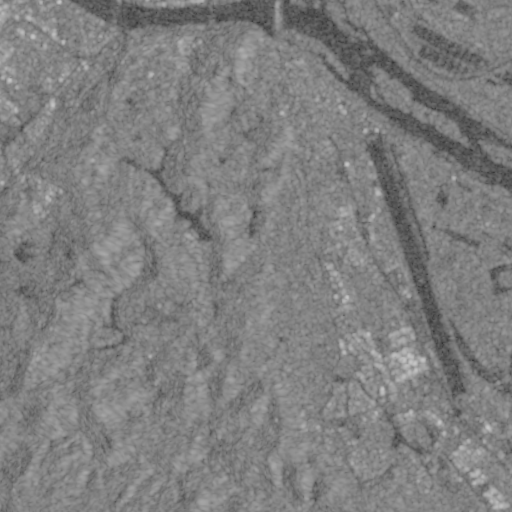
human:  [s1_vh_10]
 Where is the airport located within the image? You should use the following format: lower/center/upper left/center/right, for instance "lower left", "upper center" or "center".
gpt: The airport is located in the upper right of the image.
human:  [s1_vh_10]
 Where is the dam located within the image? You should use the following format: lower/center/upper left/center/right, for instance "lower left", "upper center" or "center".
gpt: The dam is located in the upper center of the image.
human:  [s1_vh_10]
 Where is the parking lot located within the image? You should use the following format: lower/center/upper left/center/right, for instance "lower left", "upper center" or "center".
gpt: The parking lot is located in the center left of the image.
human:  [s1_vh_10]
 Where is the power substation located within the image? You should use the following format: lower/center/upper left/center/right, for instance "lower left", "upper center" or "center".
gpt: The power substation is located in the upper left of the image.
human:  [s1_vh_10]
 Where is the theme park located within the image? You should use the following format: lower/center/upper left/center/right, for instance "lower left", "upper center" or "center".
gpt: The theme park is located in the lower left of the image.
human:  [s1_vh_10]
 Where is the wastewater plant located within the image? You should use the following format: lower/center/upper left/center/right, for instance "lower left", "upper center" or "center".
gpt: The wastewater plant is located in the upper left of the image.
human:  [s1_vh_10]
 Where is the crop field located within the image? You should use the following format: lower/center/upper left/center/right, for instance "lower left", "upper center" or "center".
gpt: There is no crop field in the image.

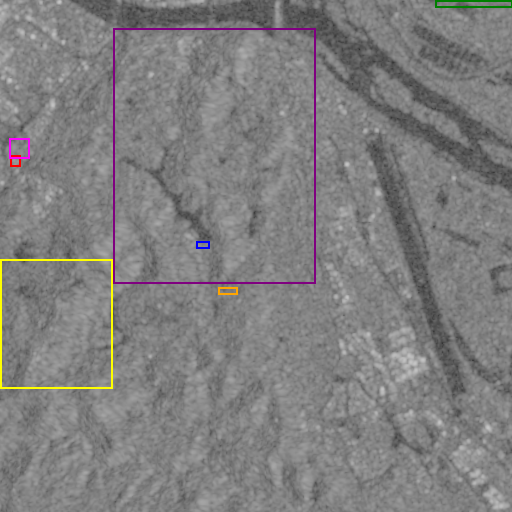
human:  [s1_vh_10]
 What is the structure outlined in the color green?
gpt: The structure outlined in green is an airport.
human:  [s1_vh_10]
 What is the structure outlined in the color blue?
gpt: The structure outlined in blue is a dam.
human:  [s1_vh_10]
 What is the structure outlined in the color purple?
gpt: The structure outlined in purple is a park.
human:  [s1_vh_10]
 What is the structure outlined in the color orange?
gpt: The structure outlined in orange is a parking lot.
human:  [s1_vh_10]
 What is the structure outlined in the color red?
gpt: The structure outlined in red is a power substation.
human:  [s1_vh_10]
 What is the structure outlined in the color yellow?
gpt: The structure outlined in yellow is a theme park.
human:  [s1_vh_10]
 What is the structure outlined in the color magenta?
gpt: The structure outlined in magenta is a wastewater plant.
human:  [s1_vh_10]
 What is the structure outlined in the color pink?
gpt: There is no pink outline.